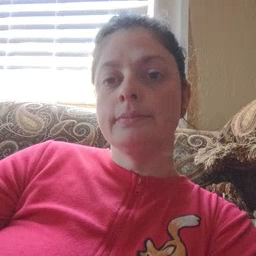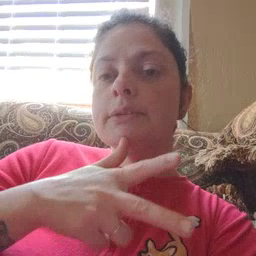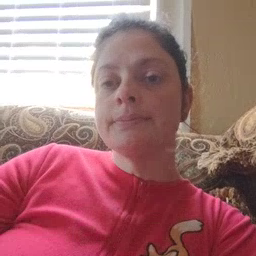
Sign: hen